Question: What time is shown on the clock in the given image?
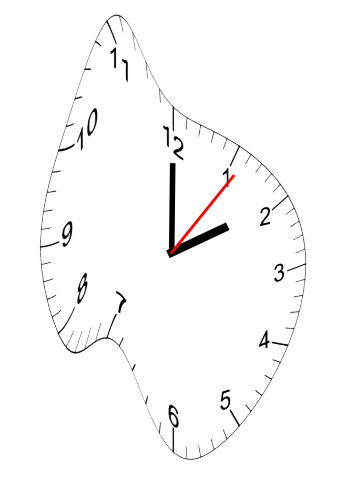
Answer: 02:00:06